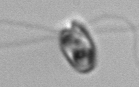
Label: flagellate_morphotype1